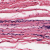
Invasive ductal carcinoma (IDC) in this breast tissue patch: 0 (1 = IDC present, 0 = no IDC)